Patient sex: M
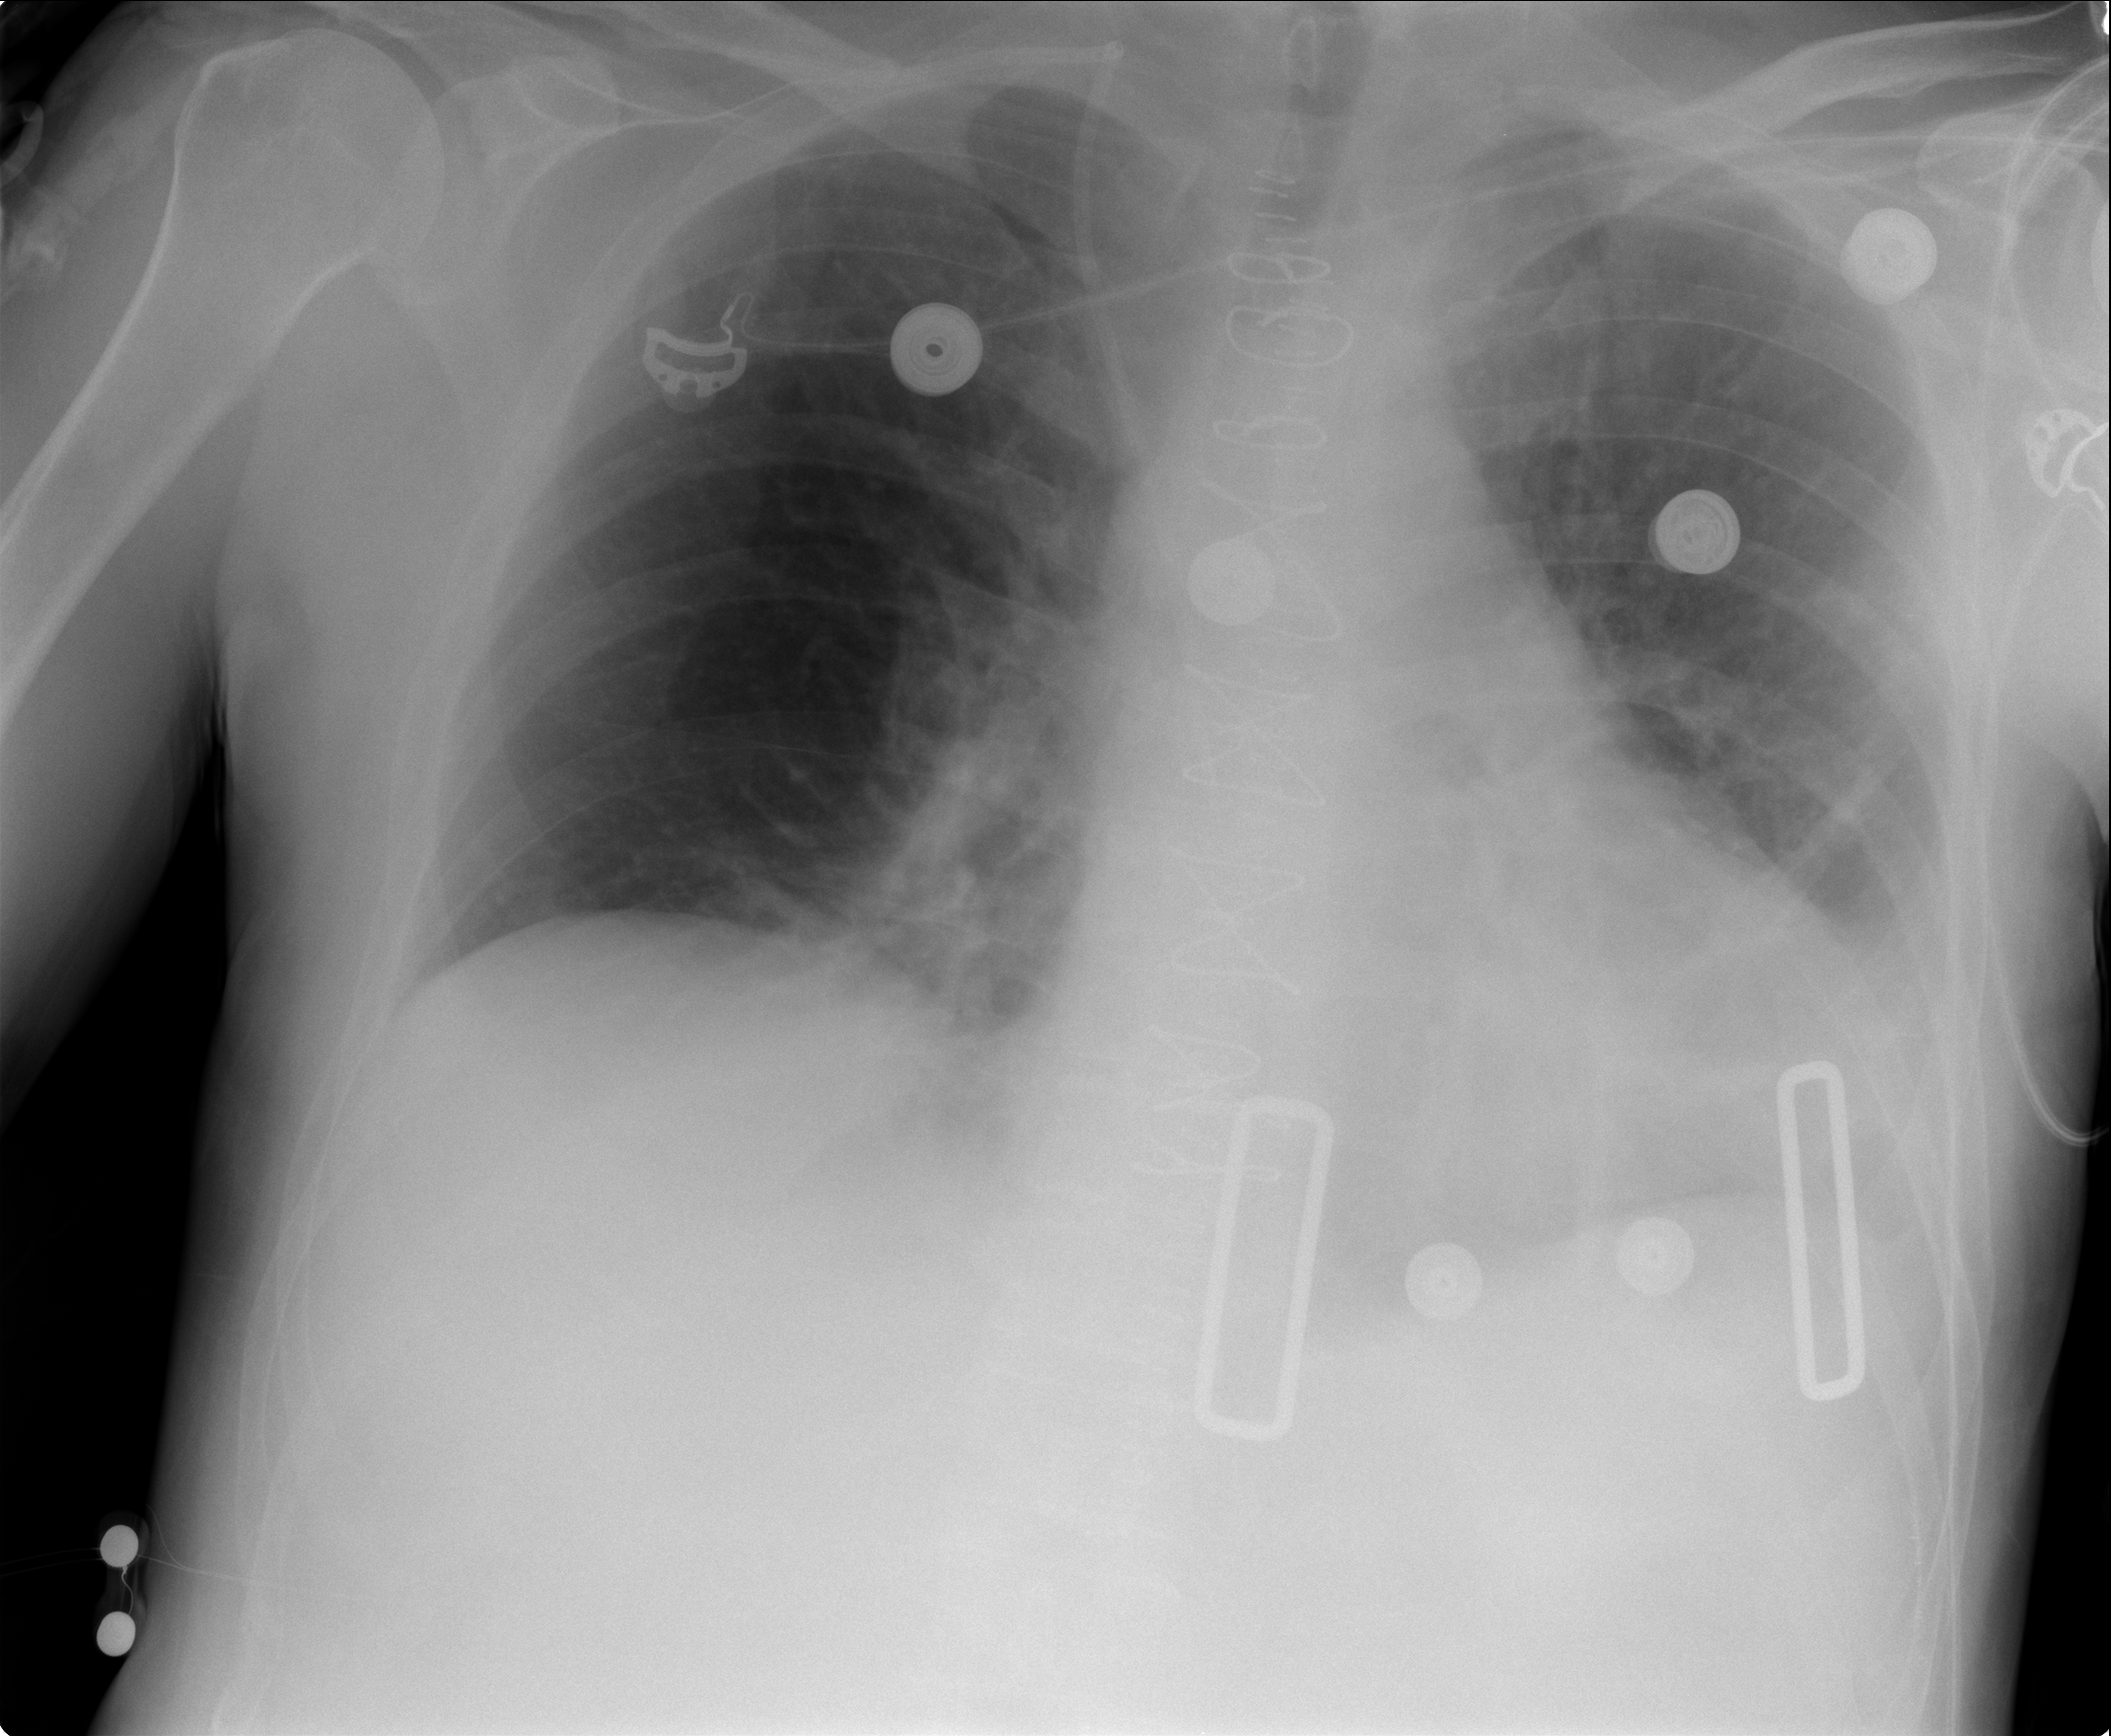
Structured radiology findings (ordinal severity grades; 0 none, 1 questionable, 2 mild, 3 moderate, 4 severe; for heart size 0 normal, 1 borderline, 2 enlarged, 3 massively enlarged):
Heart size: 1
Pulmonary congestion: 0
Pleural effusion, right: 0
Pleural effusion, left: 1
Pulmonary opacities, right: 0
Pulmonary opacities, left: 0
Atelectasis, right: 2
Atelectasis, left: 2